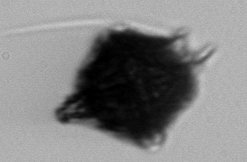
Label: Gonyaulax